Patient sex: M
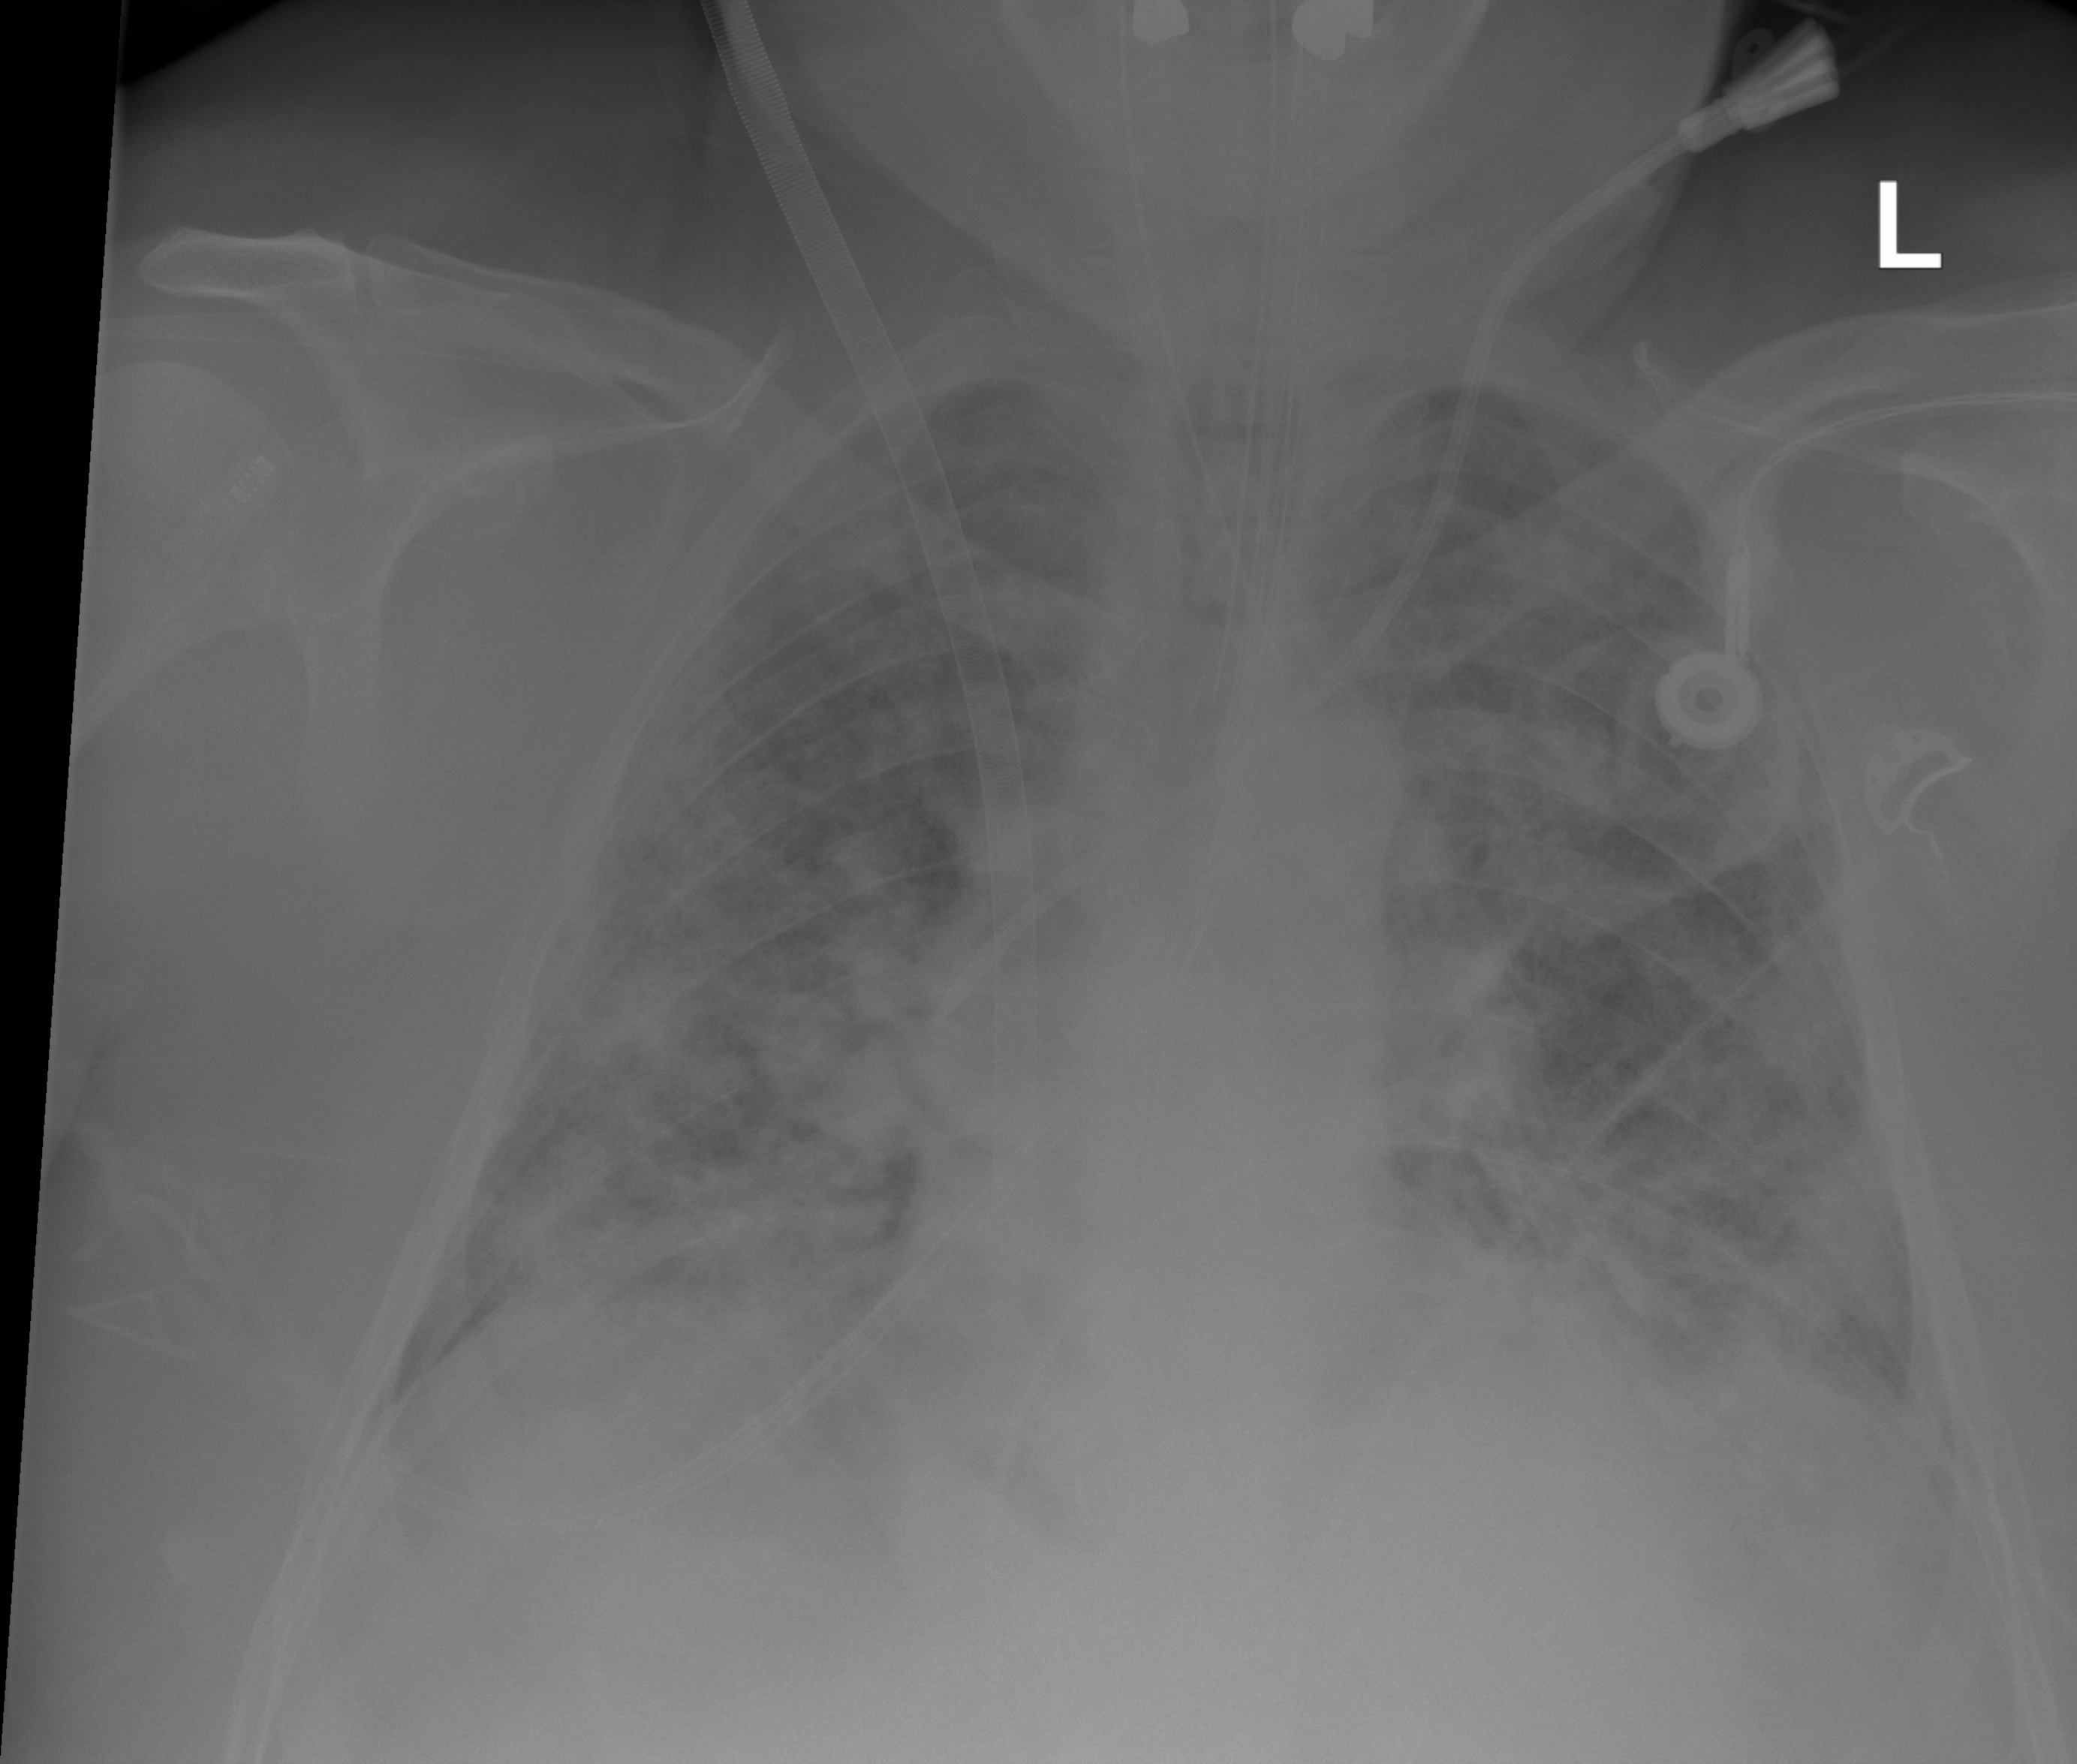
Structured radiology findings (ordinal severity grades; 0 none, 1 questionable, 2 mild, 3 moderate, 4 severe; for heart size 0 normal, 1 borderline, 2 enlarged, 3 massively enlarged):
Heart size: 1
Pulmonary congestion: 0
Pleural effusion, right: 0
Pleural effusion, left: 2
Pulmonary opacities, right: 4
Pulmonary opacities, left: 4
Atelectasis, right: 3
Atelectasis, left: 3